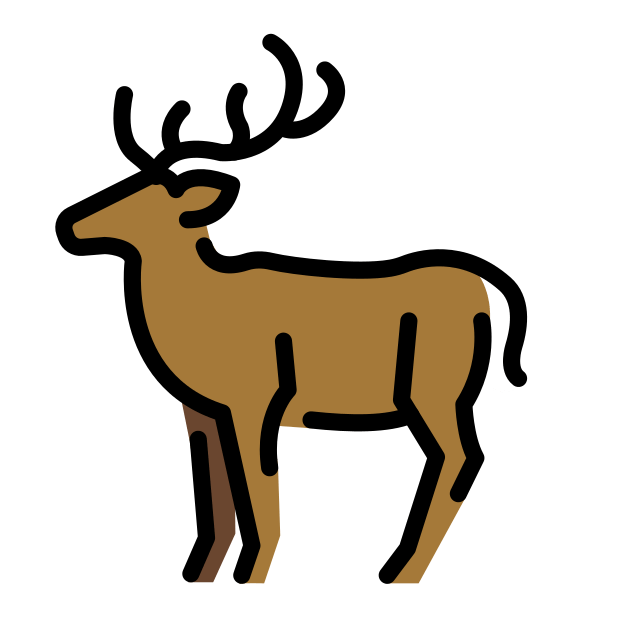
deer